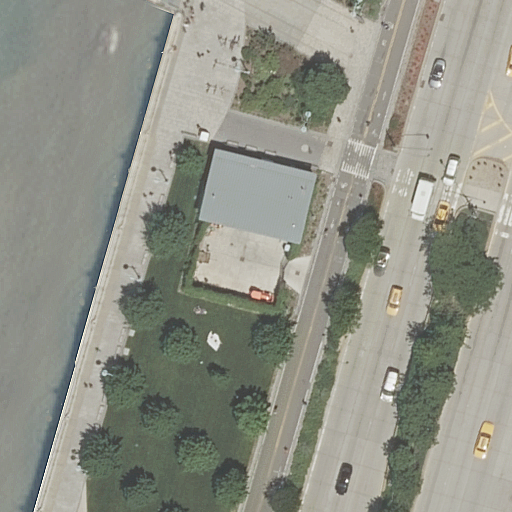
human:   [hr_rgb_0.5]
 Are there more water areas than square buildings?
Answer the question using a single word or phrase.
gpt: yes

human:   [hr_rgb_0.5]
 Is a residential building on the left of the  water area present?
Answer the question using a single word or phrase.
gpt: no

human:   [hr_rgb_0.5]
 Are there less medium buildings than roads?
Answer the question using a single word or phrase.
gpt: yes

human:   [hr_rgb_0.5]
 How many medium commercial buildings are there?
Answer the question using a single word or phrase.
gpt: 0

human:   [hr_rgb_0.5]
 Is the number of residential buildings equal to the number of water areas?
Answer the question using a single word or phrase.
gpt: yes

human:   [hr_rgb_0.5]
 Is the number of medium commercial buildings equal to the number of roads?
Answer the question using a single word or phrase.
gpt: no

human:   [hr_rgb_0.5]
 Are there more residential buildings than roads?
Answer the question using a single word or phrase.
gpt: no

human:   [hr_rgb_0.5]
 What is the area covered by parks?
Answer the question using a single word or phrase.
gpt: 101m2

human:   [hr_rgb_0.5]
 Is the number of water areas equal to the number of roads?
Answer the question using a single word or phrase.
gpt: no

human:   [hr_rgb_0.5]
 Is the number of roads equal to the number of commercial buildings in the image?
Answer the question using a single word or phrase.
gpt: no

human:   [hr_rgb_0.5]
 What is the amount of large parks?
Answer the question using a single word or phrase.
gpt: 0

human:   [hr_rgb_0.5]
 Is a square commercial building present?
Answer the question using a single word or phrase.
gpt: no

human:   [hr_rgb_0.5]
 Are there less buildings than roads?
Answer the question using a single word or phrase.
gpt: yes

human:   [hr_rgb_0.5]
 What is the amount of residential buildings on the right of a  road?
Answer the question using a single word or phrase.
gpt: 1

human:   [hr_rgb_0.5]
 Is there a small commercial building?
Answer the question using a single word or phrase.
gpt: no

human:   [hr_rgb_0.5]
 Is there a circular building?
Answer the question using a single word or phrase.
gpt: no

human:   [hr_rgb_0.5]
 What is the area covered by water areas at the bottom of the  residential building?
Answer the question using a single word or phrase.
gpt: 0m2

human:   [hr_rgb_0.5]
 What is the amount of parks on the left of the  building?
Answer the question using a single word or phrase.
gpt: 0

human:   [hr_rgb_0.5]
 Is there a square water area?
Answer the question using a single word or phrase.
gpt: no

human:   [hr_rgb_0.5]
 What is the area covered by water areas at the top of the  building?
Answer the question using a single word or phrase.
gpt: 0m2

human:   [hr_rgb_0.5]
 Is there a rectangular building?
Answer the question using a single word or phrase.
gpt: yes

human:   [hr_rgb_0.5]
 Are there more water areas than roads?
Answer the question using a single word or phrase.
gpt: no

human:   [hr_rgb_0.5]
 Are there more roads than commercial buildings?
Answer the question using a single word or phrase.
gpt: yes

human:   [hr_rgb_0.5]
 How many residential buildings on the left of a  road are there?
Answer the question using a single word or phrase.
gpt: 1

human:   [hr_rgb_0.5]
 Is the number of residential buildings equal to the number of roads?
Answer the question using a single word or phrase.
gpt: no

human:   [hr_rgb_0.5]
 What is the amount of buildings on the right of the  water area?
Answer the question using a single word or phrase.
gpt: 1

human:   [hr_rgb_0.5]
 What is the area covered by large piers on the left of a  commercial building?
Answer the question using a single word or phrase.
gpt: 0m2

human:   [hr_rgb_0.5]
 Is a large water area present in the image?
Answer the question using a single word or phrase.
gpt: yes

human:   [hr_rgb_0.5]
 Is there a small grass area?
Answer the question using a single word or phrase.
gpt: no

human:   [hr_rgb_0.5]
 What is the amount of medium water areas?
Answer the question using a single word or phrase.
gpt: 0

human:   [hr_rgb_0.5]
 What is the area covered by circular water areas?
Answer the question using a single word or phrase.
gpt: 0m2

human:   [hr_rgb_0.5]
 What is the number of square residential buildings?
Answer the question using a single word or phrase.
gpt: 0

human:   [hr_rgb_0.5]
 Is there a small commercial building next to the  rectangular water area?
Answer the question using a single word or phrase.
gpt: no

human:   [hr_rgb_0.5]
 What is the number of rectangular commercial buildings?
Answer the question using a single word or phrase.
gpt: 0

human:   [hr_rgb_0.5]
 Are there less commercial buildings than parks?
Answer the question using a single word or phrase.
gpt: yes

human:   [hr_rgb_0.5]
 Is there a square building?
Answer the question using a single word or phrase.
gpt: no